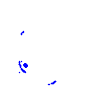
Particle: kaon